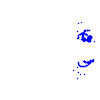
Particle: kaon